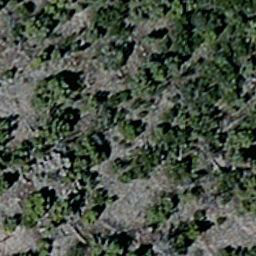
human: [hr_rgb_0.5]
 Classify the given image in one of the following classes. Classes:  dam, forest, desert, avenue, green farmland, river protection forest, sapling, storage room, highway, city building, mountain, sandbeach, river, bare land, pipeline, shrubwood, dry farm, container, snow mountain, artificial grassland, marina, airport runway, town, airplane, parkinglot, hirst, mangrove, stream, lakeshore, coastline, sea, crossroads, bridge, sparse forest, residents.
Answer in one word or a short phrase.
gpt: sparse forest